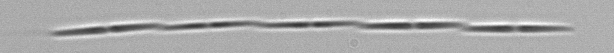
Label: Pseudo-nitzschia